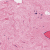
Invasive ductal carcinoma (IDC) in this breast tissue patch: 0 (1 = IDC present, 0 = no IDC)